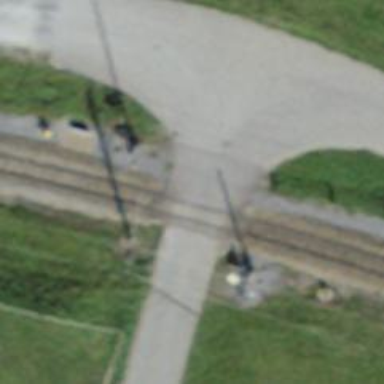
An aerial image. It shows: Full barrier level crossing on railway.